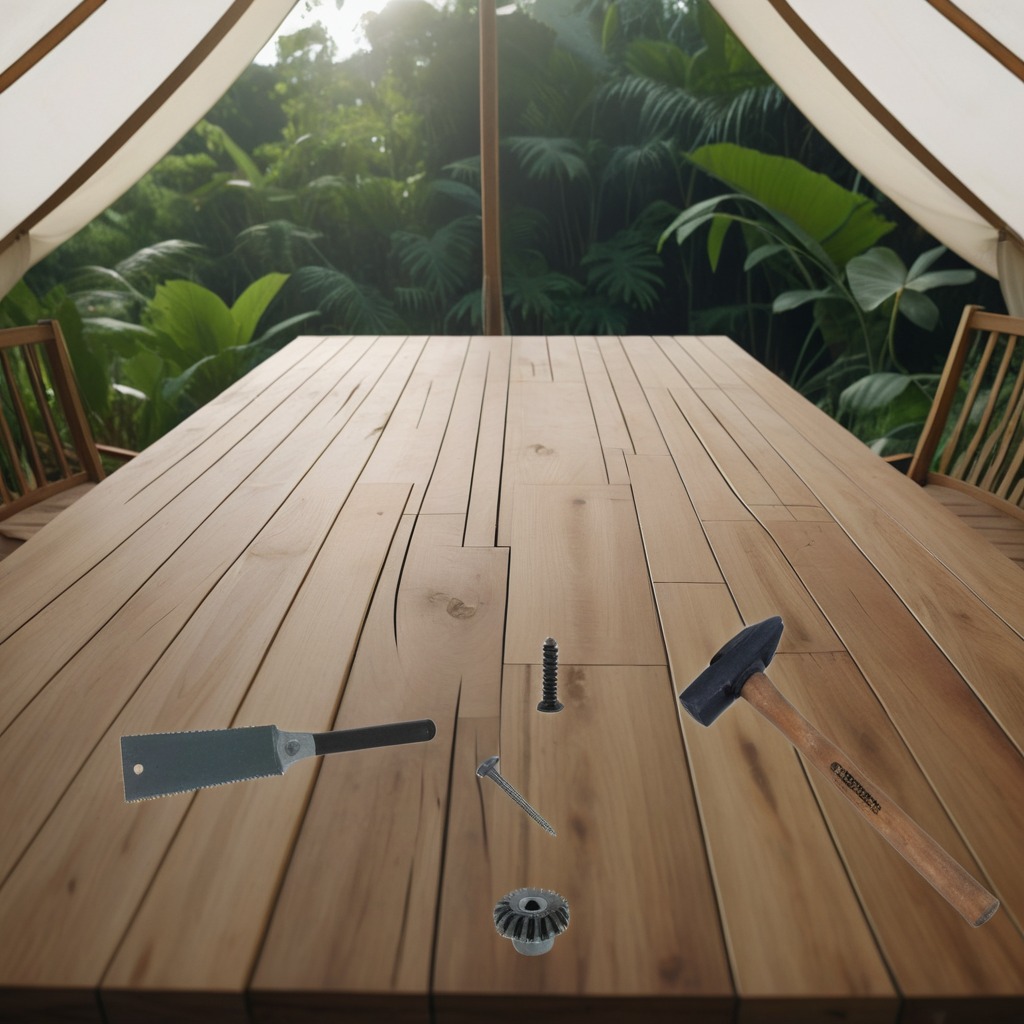
A steel gear with teeth, a hammer, an iron nail, a metal machine screw, and a handheld metal saw are lying on the wooden table.